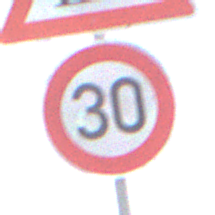
Verkehrszeichen: Geschwindigkeit30
Zusatzzeichen oben: UnzureichendesLichtraumprofil
Umgebung: Outdoor, RoadRail
Tageszeit: MorningAfternoon
Wetter: PartlyCloudy
Licht: Natural
Jahreszeit: NotSpecified
Kontrast: LowContrast